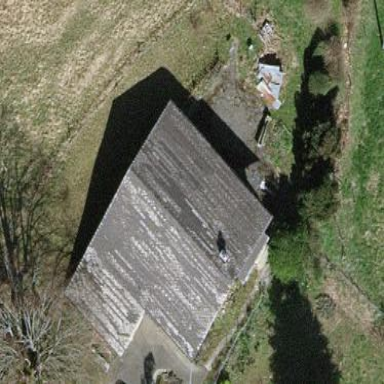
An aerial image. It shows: Simple house.